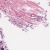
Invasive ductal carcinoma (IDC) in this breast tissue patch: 1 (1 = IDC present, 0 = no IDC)